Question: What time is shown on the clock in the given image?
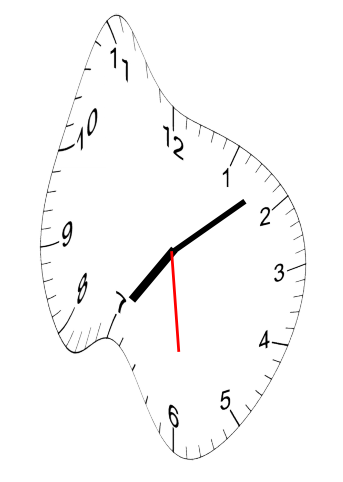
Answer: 07:08:29